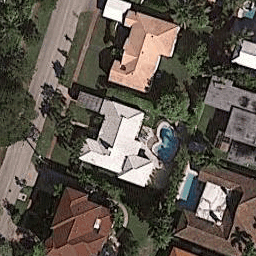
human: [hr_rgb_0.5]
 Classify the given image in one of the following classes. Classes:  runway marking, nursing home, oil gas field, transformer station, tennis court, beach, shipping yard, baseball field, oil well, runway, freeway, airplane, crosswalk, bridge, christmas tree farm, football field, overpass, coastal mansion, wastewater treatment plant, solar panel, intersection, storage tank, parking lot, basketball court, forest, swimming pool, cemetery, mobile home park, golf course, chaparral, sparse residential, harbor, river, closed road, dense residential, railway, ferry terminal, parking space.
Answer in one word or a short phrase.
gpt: coastal mansion